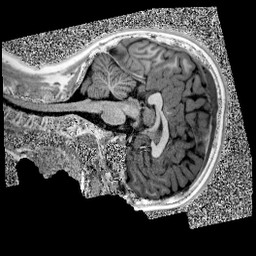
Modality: UNIT1
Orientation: sagittal
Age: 11
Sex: male
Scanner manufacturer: siemens
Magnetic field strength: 3 T
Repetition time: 4 s
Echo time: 0.00299 s